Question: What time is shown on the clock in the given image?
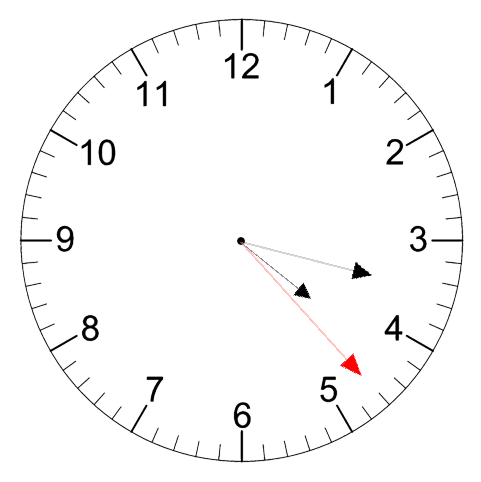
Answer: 04:17:23